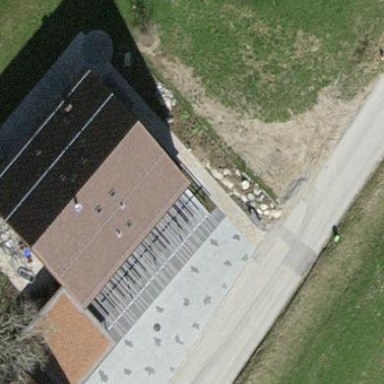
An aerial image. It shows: View of roof of building.